Question: I must be missing something here. I have Jasmine test and I am looking to check what coverage that test has on 'onTheMove-Tree.js' file.
I am using <URL> server runs on 'http://localhost:8080/jscoverage.html?/index.html.'
I have modified index.html file to include dependencies (code at the bottom of post) that I have placed in '\doc\example\dependencies' in same folder is my Jasmine test file ''jasmine-OnTheMove-OnTheMove_ObjectTreeStructure-Tests.js''.
File that I intend to get test coverage for 'onTheMove-Tree.js' is in 'doc\example' directory in the same directory that 'index.html' is. I am starting server with following command:
'''
C:\Users\Administrator\Downloads\JSCover-0.2.0>java -jar target/dist/JSCover-all
.jar -ws --branch --document-root=doc/example --no-instrument=doc/example/depend
encies
'''
However I can see files in dependencies folder being modified (check screenshot), this then results in all tests failing (same screenshot). '\doc\example\dependencies'

Index.html code:
'''
<html xmlns="http://www.w3.org/1999/xhtml"><head>
<title>JavaScript Tests</title>
<script type="text/javascript">
window.onTheMoveTest = {};
</script>
<script type="text/javascript" src="/dependencies/jquery-1.7.1.min.js"></script>
<script type="text/javascript" src="/dependencies/ua-parser.min.js"></script>
<script type="text/javascript" src="/dependencies/knockout-3.0.0.custom.min.js"> </script>
<script type="text/javascript" src="/dependencies/knockout.validation.js"></script>
<script type="text/javascript" src="onTheMove-Tree.js"></script>
<script type="text/javascript" src="/dependencies/jasmine.js"></script>
<script type="text/javascript" src="/dependencies/jasmine-html.js"></script>
<script type="text/javascript" src="/dependencies/jasmine-jquery-1.7.0.js"></script>
<script type="text/javascript" src="/dependencies/jasmine-OnTheMove-OnTheMove_ObjectTreeStructure-Tests.js"></script>
<script type="text/javascript">
(function () {
"use strict";
var jasmineEnv = jasmine.getEnv();
jasmineEnv.updateInterval = 250;
var htmlReporter = new jasmine.HtmlReporter();
jasmineEnv.addReporter(htmlReporter);
jasmineEnv.specFilter = function (spec) {
return htmlReporter.specFilter(spec);
};
var currentWindowOnload = window.onload;
window.onload = function () {
if (currentWindowOnload) {
currentWindowOnload();
}
execJasmine();
};
function execJasmine() {
jasmineEnv.execute();
}
})();
</script>
</head>
<body></body></html>
'''
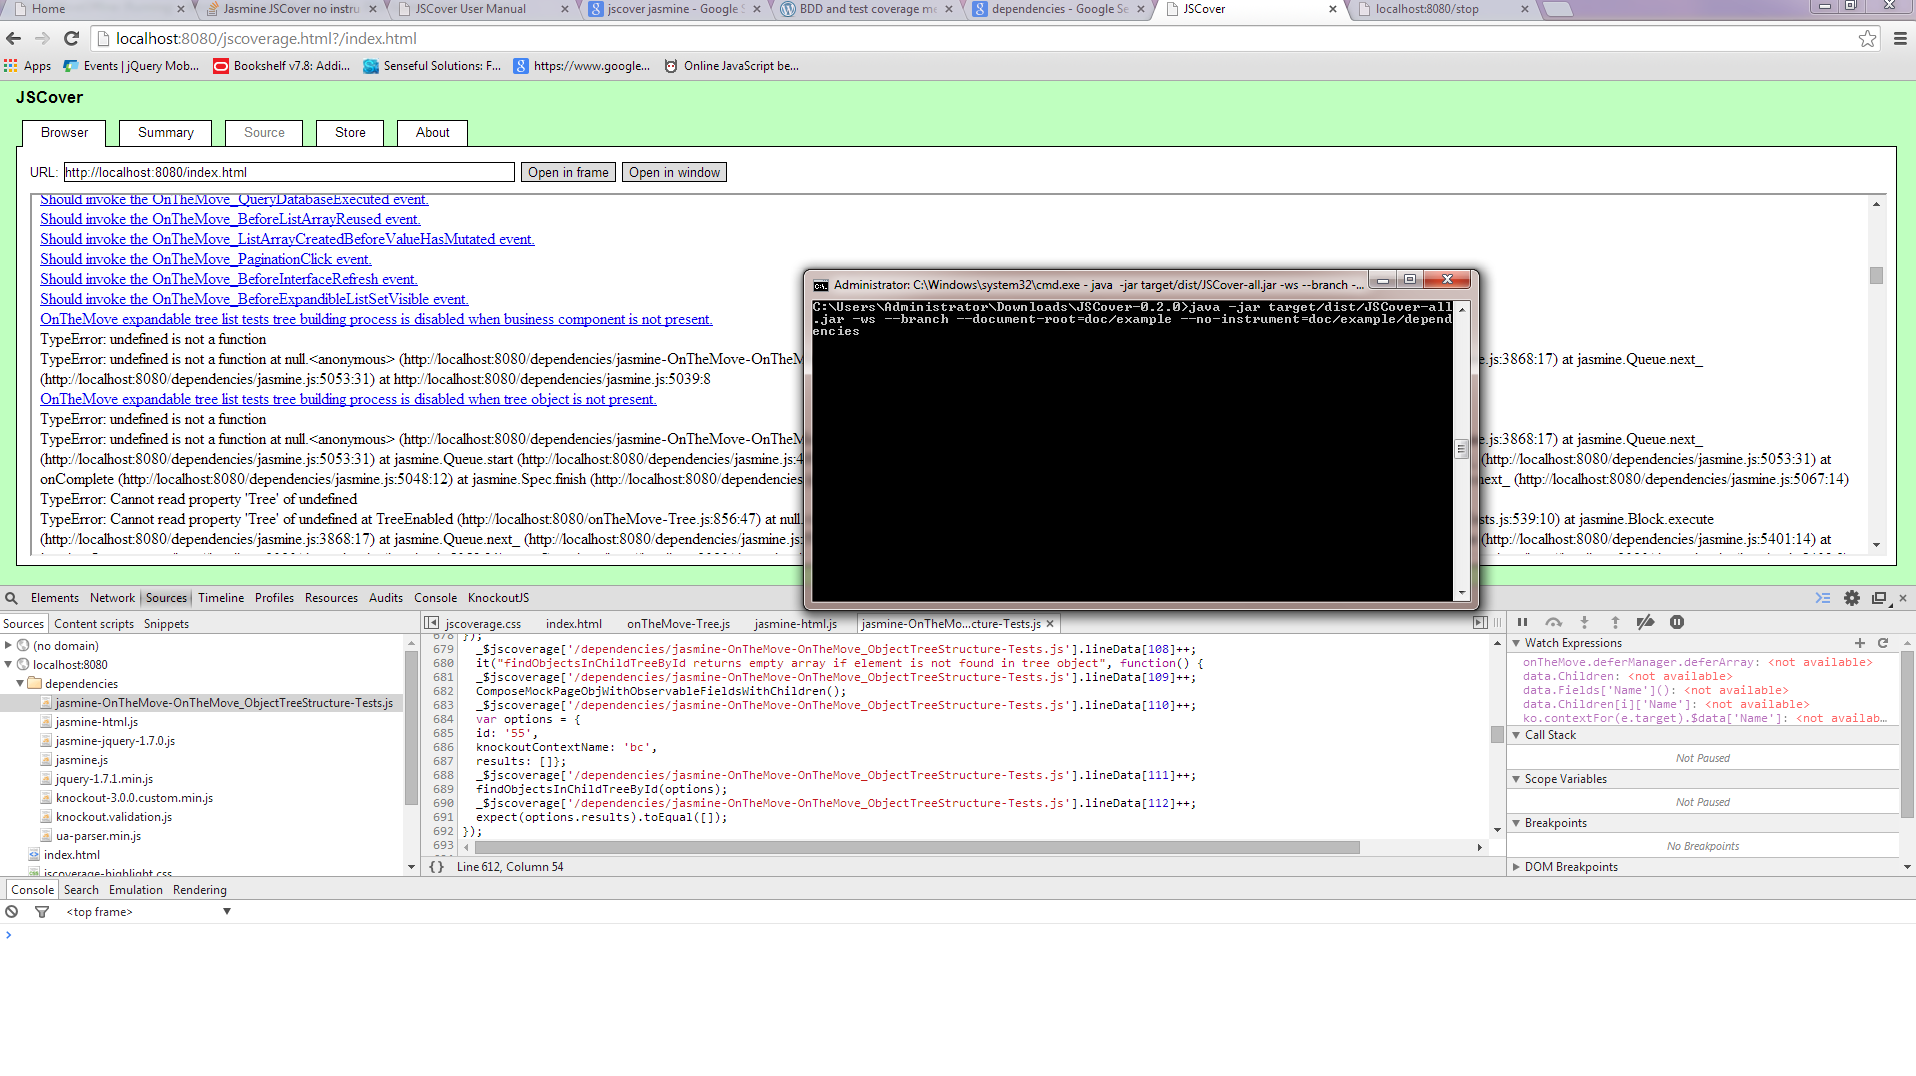
Answer: The '--no-instrument=URL' is URL path based, not file-system based, so you need '--no-instrument=/dependencies'